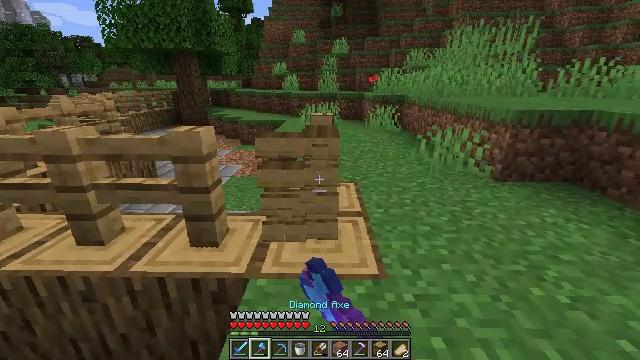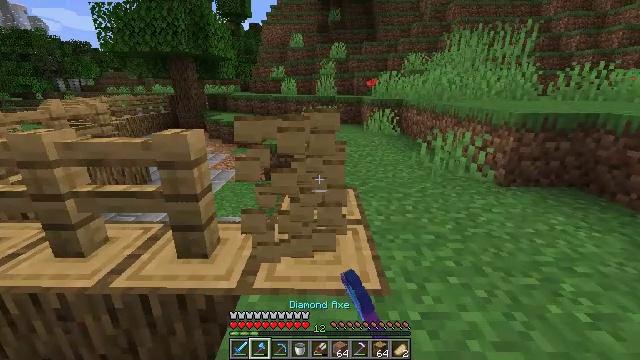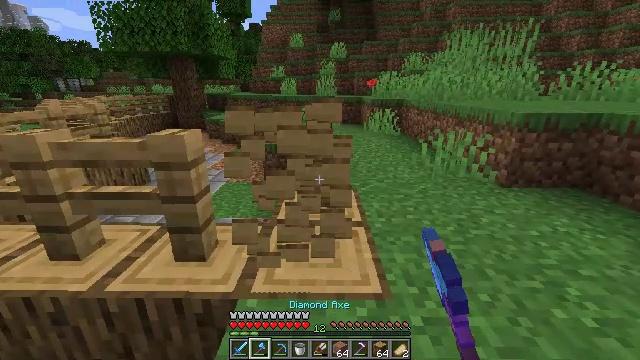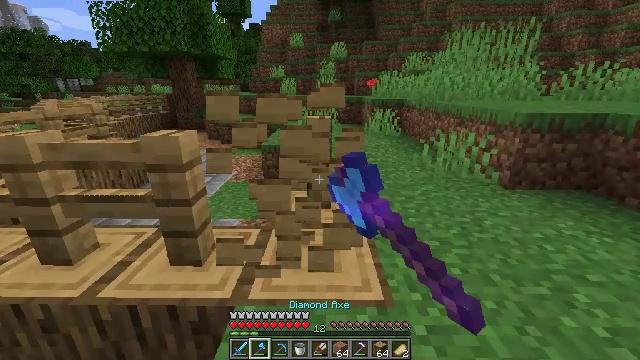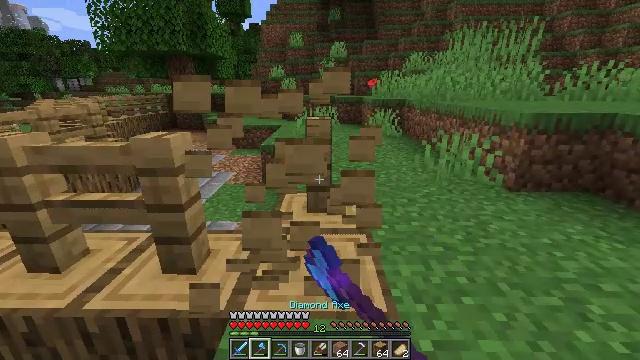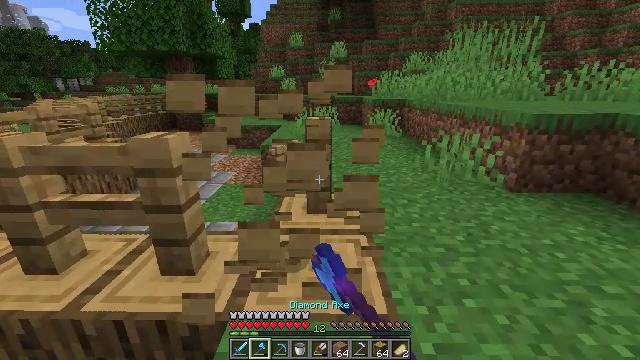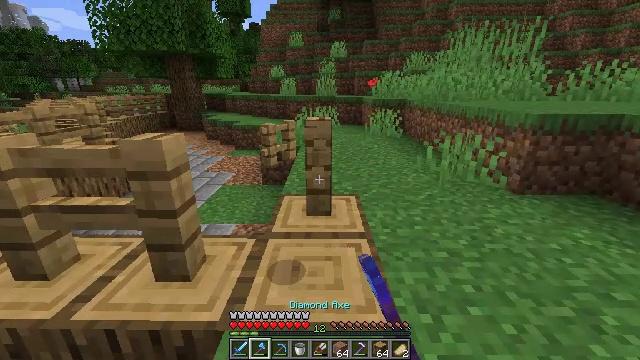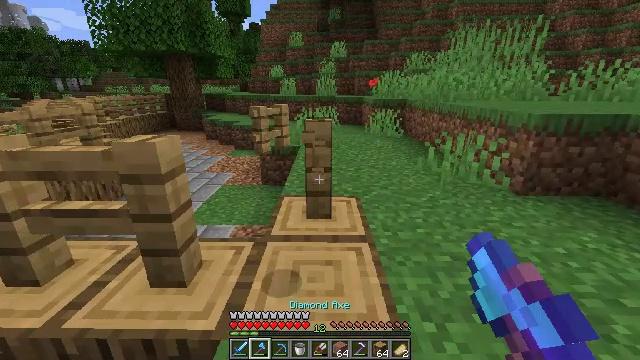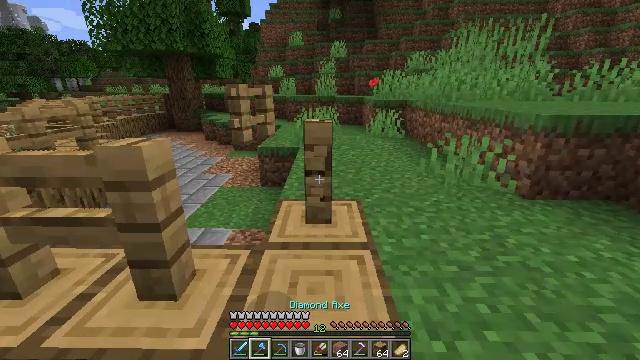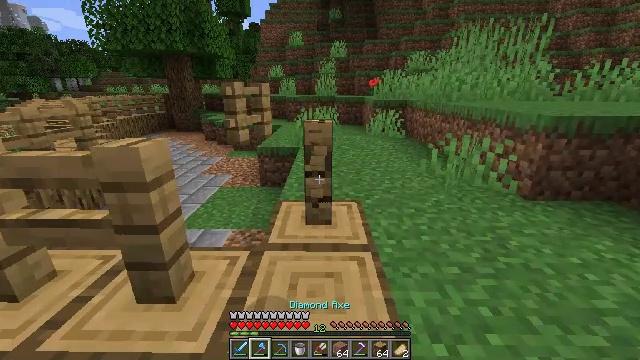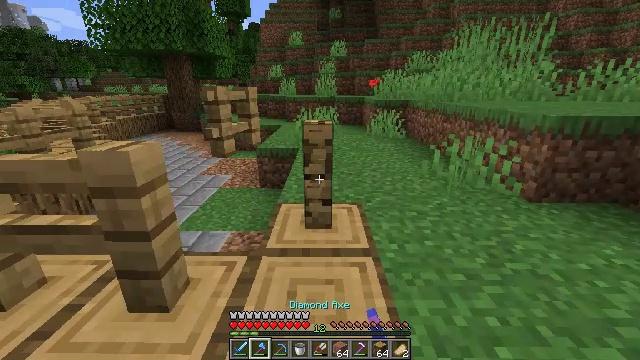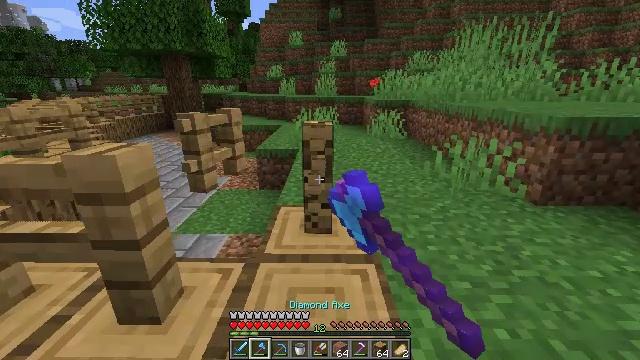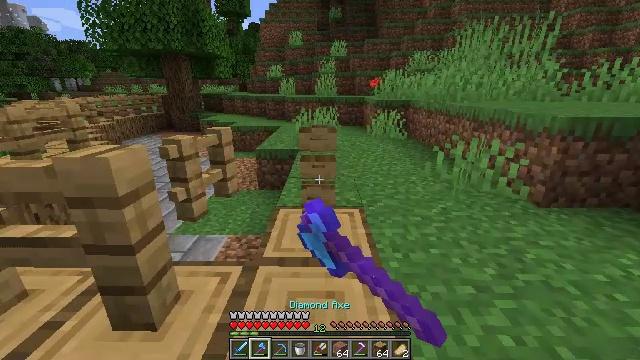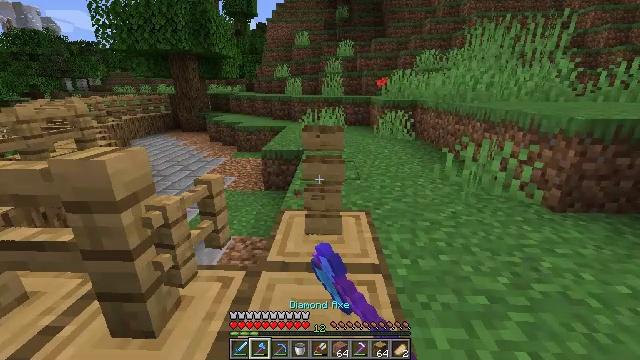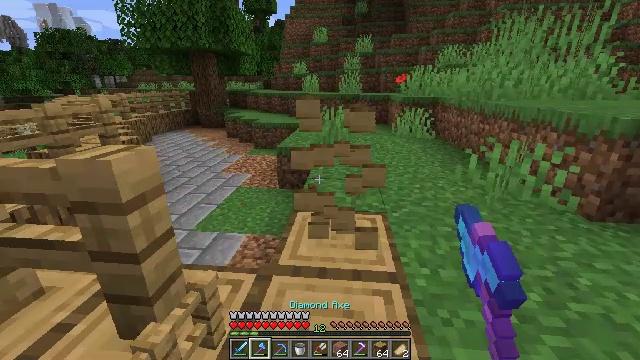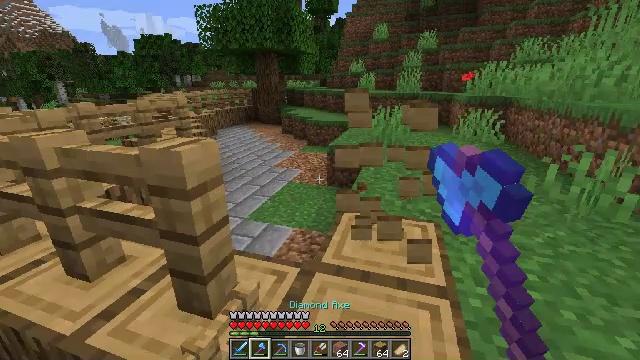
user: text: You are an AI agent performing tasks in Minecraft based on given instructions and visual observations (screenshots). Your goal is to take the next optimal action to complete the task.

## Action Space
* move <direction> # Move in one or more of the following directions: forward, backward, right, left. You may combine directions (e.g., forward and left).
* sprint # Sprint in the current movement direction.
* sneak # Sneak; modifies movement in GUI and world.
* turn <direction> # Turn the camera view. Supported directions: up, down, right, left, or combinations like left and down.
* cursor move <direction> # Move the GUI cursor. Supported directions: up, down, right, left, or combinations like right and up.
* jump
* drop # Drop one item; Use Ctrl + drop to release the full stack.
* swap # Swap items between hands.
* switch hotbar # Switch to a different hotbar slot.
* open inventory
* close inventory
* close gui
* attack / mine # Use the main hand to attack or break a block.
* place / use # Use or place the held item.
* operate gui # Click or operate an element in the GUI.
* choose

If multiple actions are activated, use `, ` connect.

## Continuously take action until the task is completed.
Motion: motion action
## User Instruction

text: Break down the oak fence.
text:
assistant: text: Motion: move forward, sneak, attack / mine
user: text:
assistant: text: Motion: move forward, sneak, attack / mine
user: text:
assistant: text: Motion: move forward, sneak, attack / mine
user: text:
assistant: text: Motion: move forward, sneak, attack / mine
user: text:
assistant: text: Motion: move forward, sneak, attack / mine
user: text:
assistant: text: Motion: move forward, sneak, attack / mine
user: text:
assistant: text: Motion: move forward, sneak, attack / mine
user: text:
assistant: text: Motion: move forward, sneak, attack / mine
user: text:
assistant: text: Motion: move forward, sneak, attack / mine
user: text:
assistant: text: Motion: move forward, sneak, attack / mine
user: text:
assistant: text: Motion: move forward, sneak, attack / mine
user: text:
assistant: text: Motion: move forward, sneak, attack / mine
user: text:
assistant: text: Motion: move forward, sneak, turn left, attack / mine
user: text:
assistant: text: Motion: move forward, sneak, turn left, attack / mine
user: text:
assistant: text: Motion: move forward, sneak, turn left, attack / mine
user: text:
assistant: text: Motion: move forward and move right, sneak, turn left, attack / mine
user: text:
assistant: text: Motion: move forward and move right, sneak, turn left and down, attack / mine
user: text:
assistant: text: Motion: move forward and move right, sneak, turn left and down, attack / mine
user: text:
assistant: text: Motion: move forward and move right, sneak, turn left and down, attack / mine
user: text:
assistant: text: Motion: move forward and move right, sneak, attack / mine
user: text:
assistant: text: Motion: move forward and move right, sneak, attack / mine
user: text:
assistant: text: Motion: move forward and move right, sneak, attack / mine
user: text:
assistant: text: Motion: move forward and move right, sneak, attack / mine
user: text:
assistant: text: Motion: move forward and move right, sneak, attack / mine
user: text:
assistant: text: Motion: move forward, sneak, turn left, attack / mine
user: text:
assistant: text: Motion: move forward, sneak, turn left, attack / mine
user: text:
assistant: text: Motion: move forward, sneak, turn left, attack / mine
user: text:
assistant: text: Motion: move forward, sneak, attack / mine
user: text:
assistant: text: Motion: move forward, sneak, attack / mine
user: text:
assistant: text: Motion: move forward, sneak, attack / mine